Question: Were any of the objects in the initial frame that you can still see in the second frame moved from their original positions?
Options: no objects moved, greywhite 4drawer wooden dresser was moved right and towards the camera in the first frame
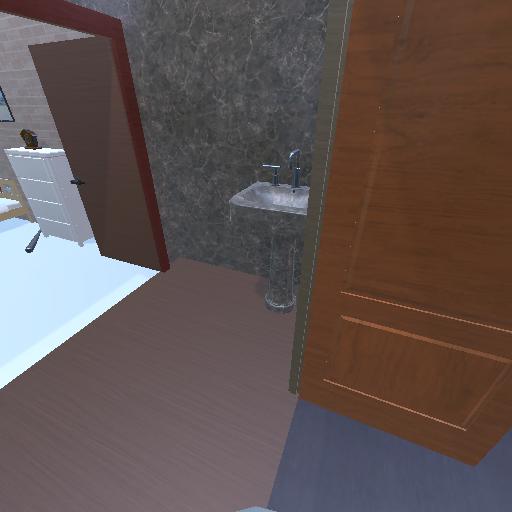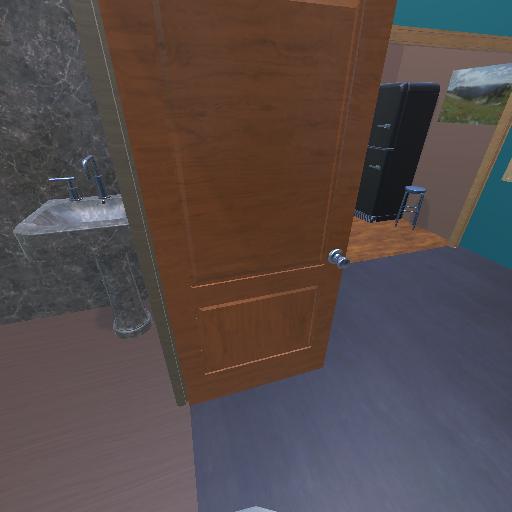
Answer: no objects moved